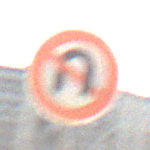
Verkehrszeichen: VerbotWenden
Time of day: MorningAfternoon
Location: Outdoor (Urban)
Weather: PartlyCloudy
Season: NotSpecified
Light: Natural